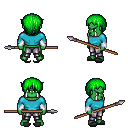
a pixel art fantasy rpg character, male body template, orc, green skin, teal long-sleeve shirt, metal pants, green plain hairstyle, white cloth bracers, gray slippers, spear, four views (front, back, left, right), 2x2 character sprite sheet, small pixel art, hard edges, no anti-aliasing